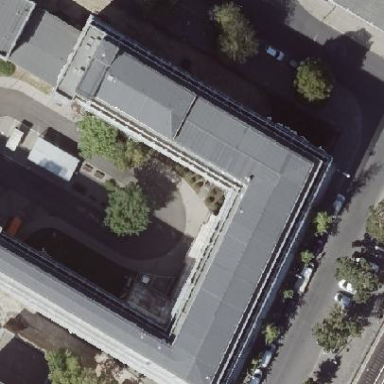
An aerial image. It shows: Building with hipped roof.